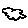
Label: cloud